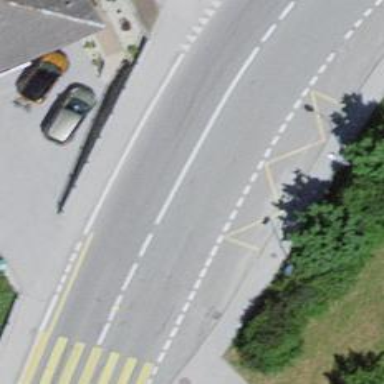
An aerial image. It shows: Public transport stop position.